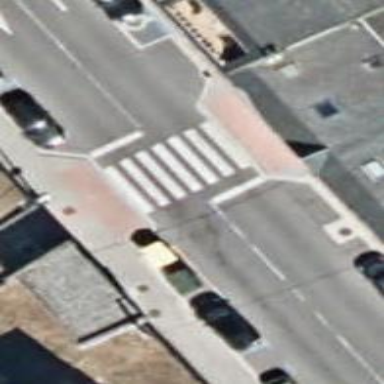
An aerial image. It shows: Uncontrolled crossing on the road with bump for traffic calming.